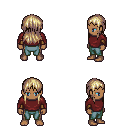
a pixel art fantasy rpg character, male body template, human, dark skin, maroon long-sleeve shirt, teal pants, white blonde unkempt hairstyle, cloth bracers, four views (front, back, left, right), 2x2 character sprite sheet, small pixel art, hard edges, no anti-aliasing